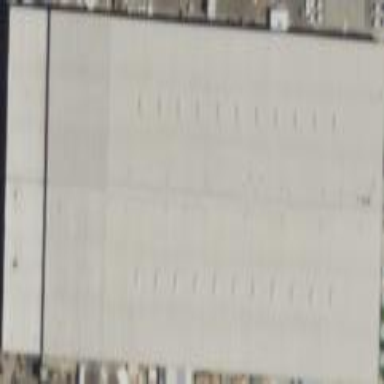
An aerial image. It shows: Warehouse building.